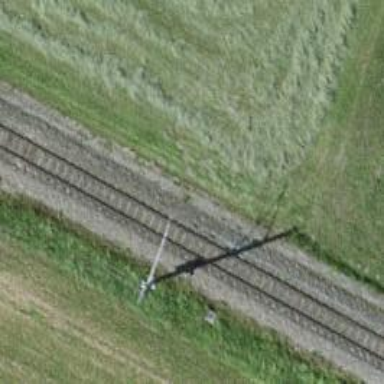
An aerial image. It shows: Narrow-gauge railway track with 1 electrified contact line.